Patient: sex M, age 75
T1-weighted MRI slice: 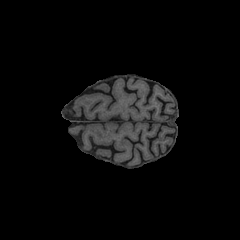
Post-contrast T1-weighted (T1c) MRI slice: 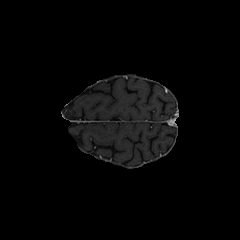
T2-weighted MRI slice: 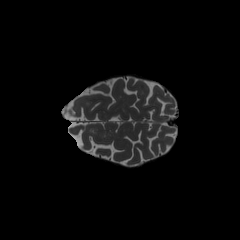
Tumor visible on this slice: no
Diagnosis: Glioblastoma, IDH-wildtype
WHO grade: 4